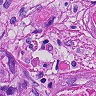
Metastatic tissue present: yes